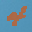
Label: 4